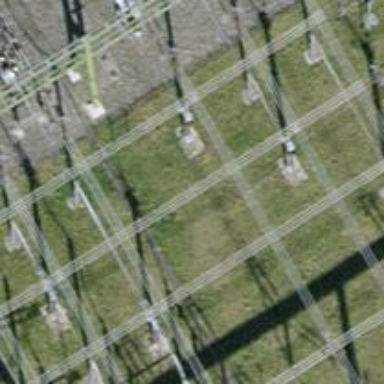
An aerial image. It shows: Bay for power lines.